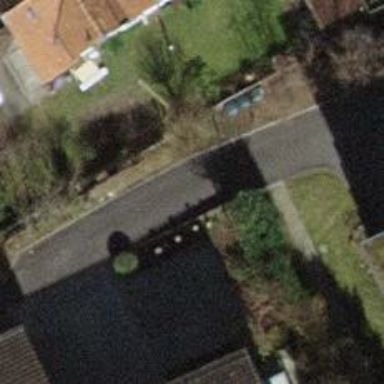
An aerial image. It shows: Alley classified as service road.